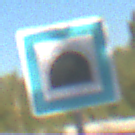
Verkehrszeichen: Tunnel
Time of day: Midday
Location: Outdoor (Nature)
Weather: Clear
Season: Summer
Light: Natural